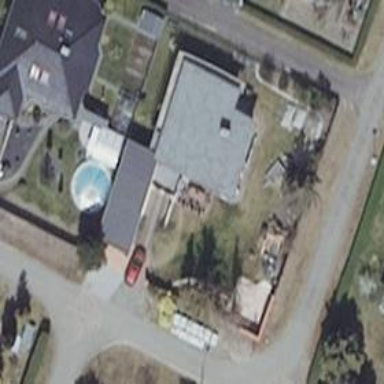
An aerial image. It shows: Simple and straightforward house.